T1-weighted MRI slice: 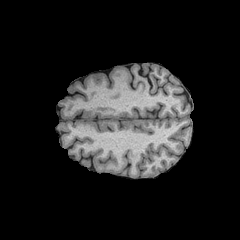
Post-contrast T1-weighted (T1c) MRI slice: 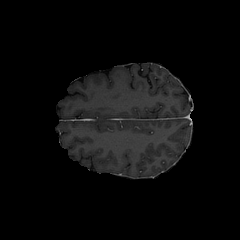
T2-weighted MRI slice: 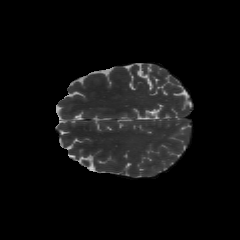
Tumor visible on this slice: no